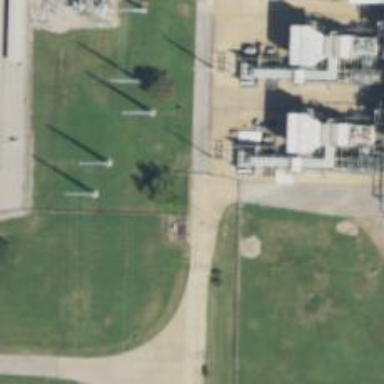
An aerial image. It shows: Gas turbine generator is in use.